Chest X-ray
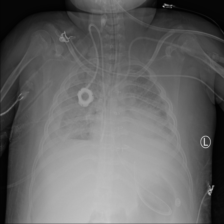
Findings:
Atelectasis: negative
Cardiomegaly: negative
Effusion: positive
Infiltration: negative
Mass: negative
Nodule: negative
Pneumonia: negative
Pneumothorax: negative
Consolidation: negative
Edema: negative
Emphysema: negative
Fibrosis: negative
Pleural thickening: negative
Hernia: negative